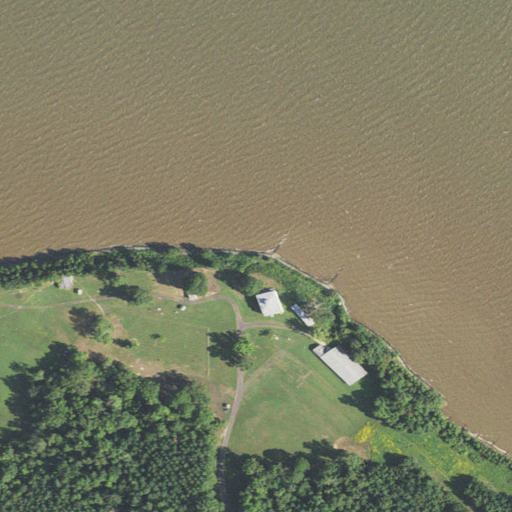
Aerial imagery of cape in Virginia named Mathias Point containing open water, shrub, cultivated crops, mixed forest, open development, low intensity development, medium intensity development, and evergreen forest